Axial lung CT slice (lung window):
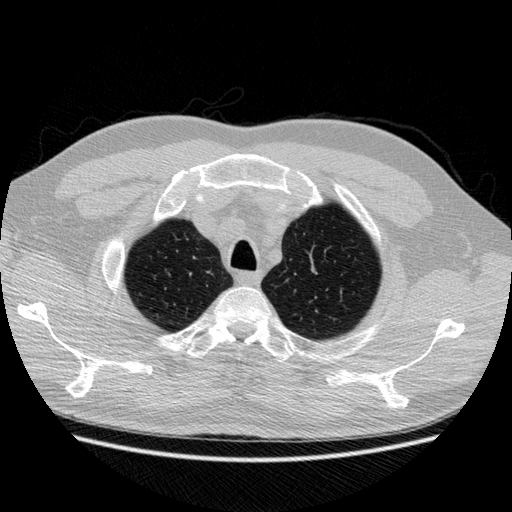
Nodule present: no